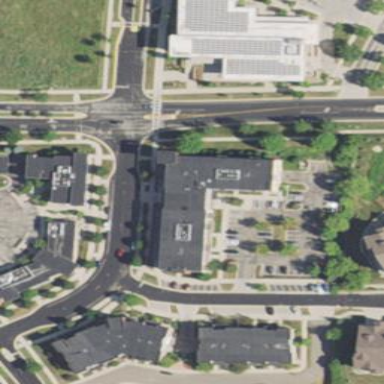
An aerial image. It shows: Commercial building.